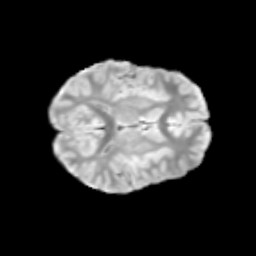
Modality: T2w
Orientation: axial
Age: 11
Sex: male
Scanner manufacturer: siemens
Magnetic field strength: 3 T
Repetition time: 3.8 s
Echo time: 0.07 s